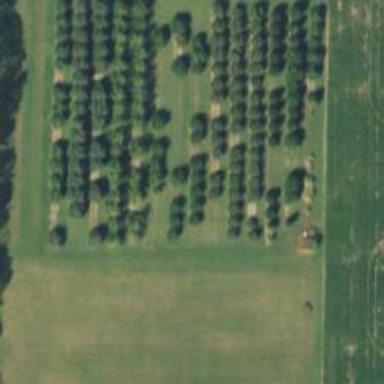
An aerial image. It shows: Row of trees in natural setting.